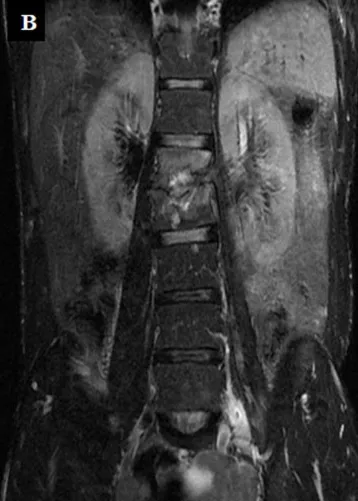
Coronal views, showing vertebral fractures L1-L2 and a small collection of the left psoas which is atrophied.
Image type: radiology (mri)